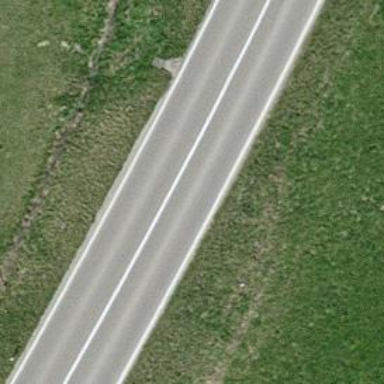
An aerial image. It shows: Secondary road.